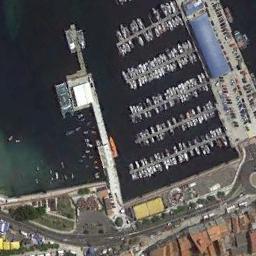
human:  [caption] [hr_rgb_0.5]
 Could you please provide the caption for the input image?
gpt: Many buildings of different shapes are near the harbor .

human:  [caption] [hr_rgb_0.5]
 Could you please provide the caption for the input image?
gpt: Many ships are neatly moored on the sea next to buildings and parking lots .

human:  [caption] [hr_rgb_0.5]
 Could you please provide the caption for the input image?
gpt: There aren't many boats in the upper left corner of the harbor .

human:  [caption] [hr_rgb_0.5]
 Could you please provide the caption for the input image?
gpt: The harbor with lots of neatly docked boats is surrounded by some buildings and a parking lot .

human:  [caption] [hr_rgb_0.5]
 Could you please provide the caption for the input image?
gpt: There are many ships and a parking lot with many cars at the harbor .